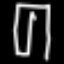
Label: pants